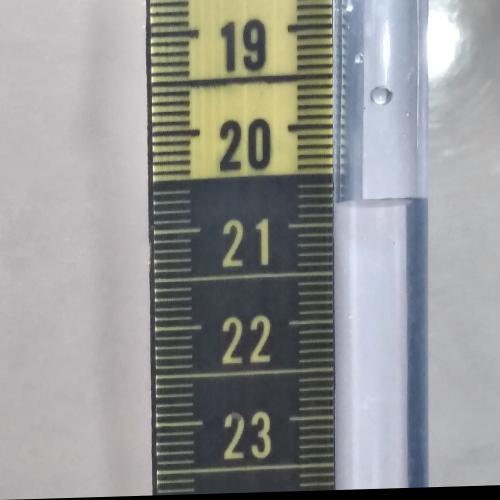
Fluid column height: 20.8 cm